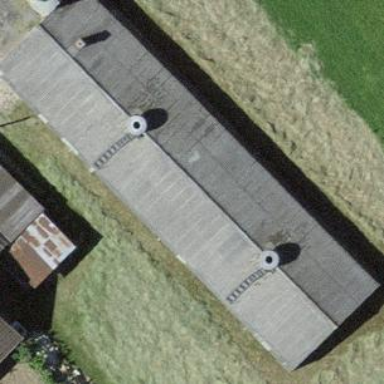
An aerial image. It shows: Farm auxiliary building.